Question: I am trying to understand how the routing engine works so I put a break to inspect the 'routes' variable. Since we only have one '.MapRoute' I expected 1 route to exist but I found 2. I discovered the 'IgnoreRoute' has added a special route to the collection.

'''
1. {System.Web.Mvc.RouteCollectionExtensions.IgnoreRouteInternal} and
2. {System.Web.Routing.Route}
'''
I wanted to inspect the properties of 'IgnoreRouteInternal' class just like the 'Route' class but it's like that class does not exist. Typing 'System.Web.Routing' and pressing dot, I could see the 'Route' class but not doing the same for 'System.Web.Mvc.RouteCollectionExtensions' the 'IgnoreRouteInternal' could not be found in the dropdown.
What special class is the 'IgnoreRouteInternal'? and where is it?
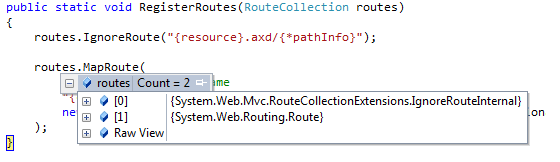
Answer: Its a internal class to MVC. It is not public to other assemblies.
Actually its a private class inside of RouteCollectionExtensions, which has the same effect as an internal class.
You can view its source on <URL>.